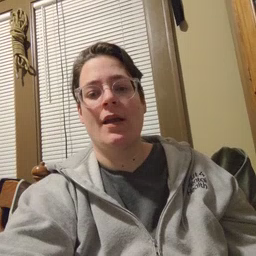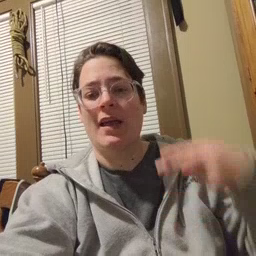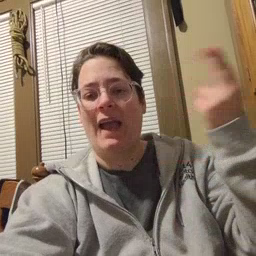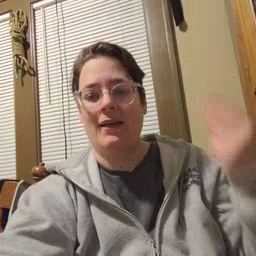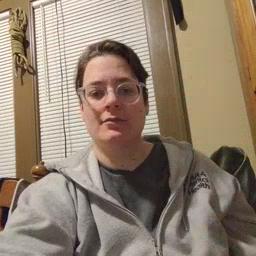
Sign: high